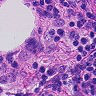
Metastatic tissue present: no